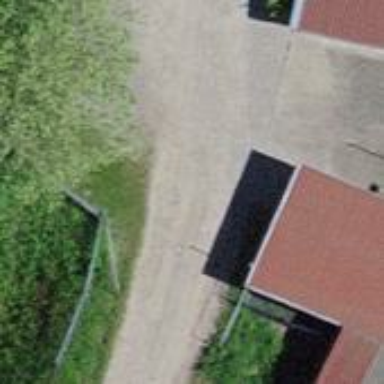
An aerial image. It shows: Gate.